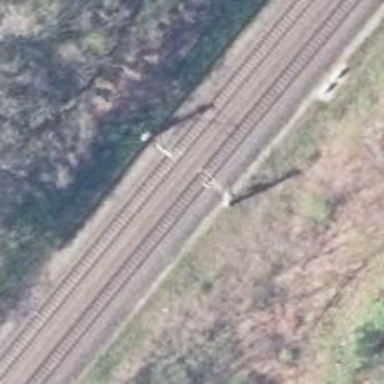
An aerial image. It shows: Railway track with contact line for electrification.